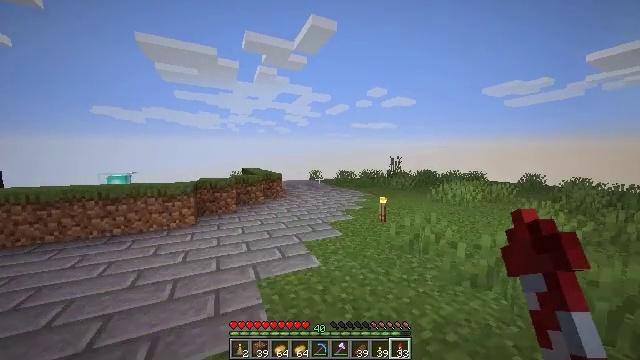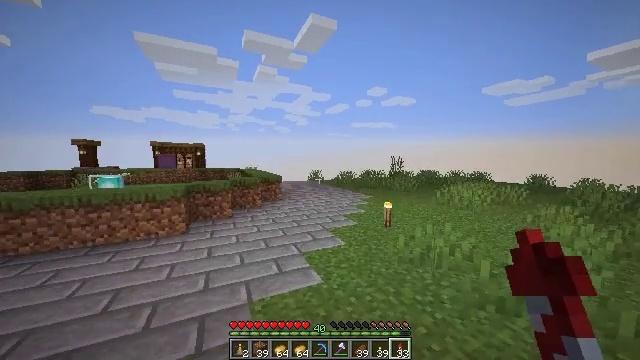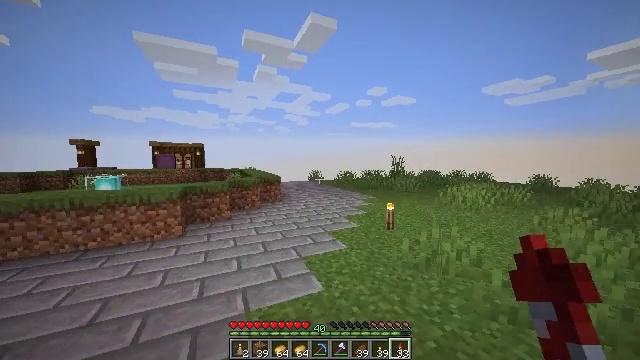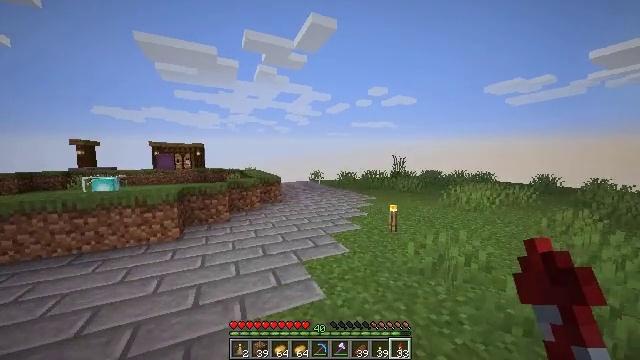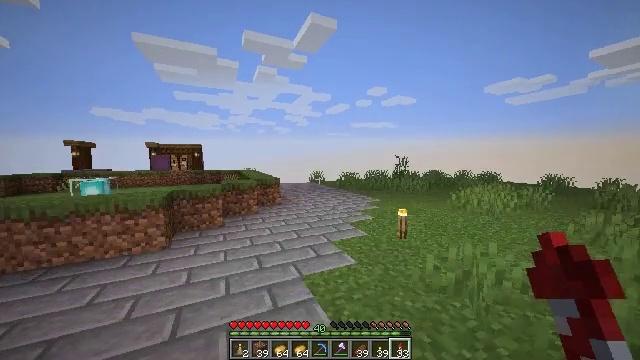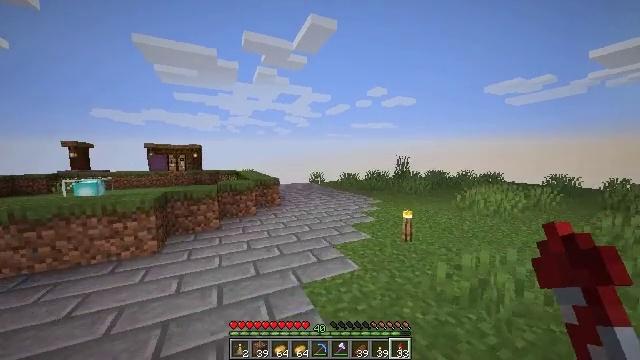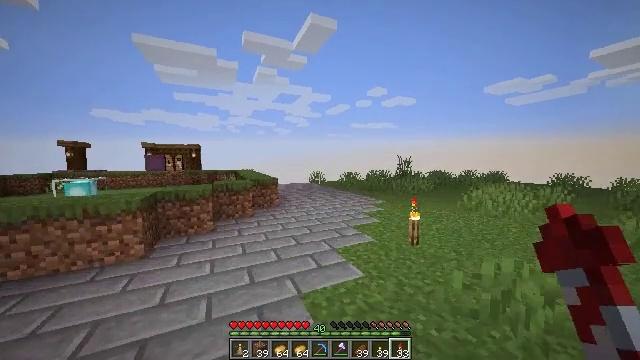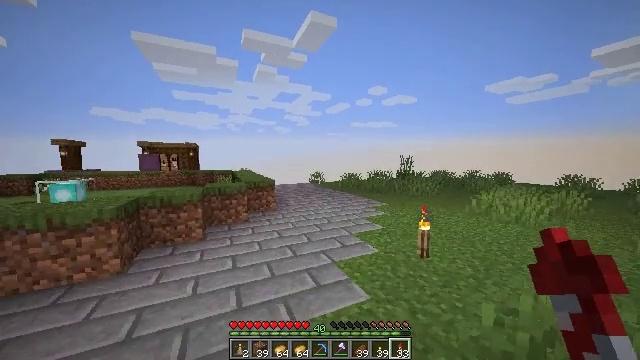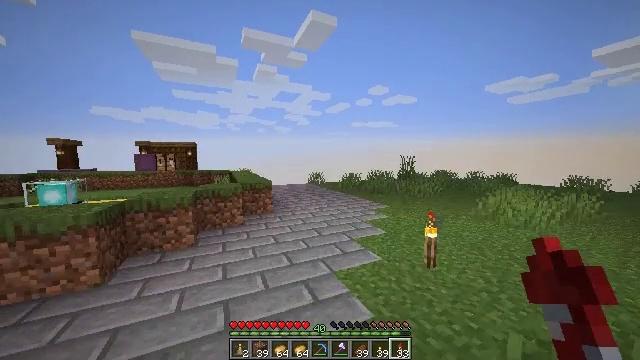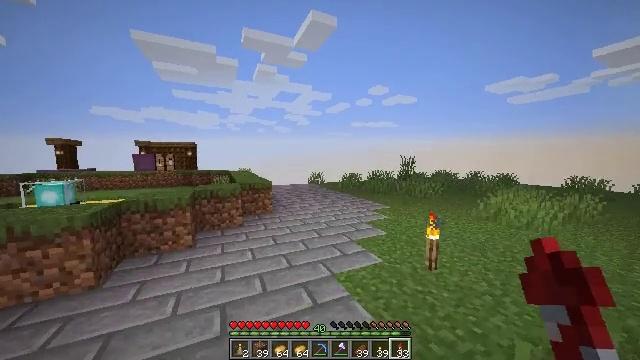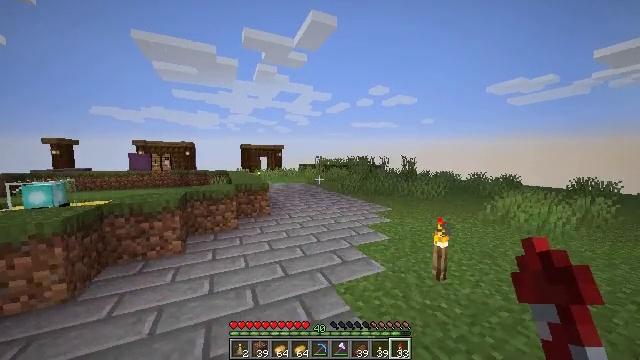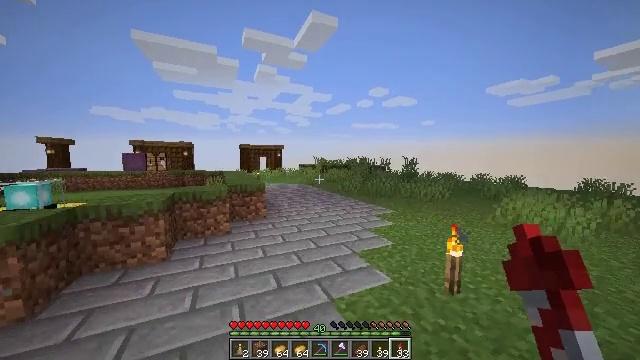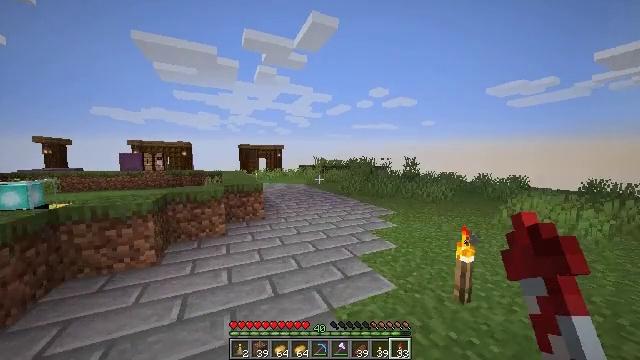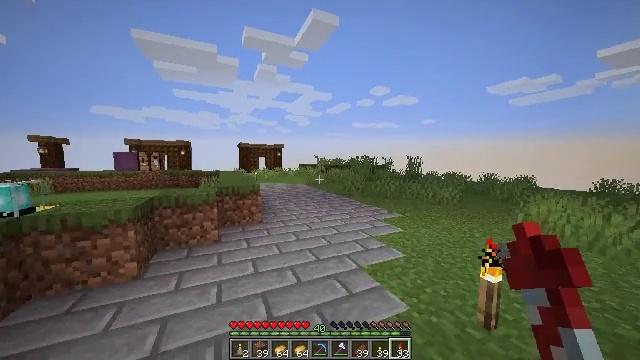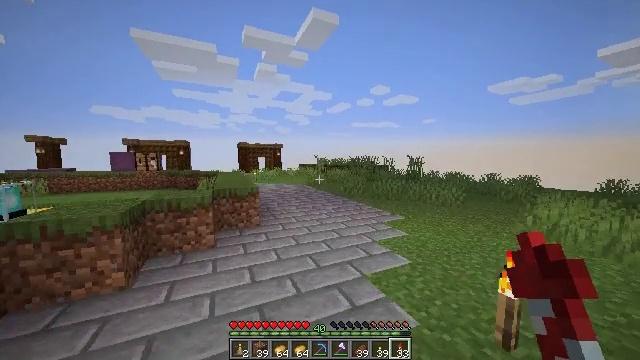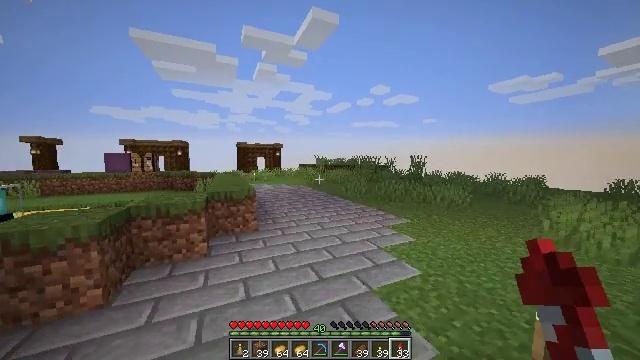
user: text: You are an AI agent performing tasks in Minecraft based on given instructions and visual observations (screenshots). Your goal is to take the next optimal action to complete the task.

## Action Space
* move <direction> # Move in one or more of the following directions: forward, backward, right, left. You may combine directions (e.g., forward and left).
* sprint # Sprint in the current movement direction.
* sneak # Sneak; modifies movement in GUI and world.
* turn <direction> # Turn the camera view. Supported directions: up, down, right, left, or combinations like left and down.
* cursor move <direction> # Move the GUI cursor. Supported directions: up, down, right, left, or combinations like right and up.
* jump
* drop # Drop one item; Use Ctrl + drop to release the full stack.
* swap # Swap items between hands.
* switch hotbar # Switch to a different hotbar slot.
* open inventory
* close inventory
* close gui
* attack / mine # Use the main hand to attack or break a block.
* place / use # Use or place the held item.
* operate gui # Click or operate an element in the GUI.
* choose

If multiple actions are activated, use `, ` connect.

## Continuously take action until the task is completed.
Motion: motion action
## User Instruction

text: Drop a potato.
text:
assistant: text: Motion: move forward
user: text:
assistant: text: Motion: move forward
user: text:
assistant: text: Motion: move forward
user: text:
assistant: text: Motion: move forward
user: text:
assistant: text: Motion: move forward
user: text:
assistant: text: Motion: move forward
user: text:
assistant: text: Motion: move forward
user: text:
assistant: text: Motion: move forward
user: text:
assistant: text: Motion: move forward
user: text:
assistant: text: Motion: move forward
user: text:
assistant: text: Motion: move forward
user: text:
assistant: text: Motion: move forward
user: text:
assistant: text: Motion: move forward
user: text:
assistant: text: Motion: move forward
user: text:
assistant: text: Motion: move forward
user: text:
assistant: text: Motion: move forward
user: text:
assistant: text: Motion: move forward
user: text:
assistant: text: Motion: move forward
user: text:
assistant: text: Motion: move forward
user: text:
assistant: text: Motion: move forward
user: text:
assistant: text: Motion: move forward
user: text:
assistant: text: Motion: move forward
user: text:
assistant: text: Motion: move forward
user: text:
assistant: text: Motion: move forward
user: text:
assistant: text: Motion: move forward
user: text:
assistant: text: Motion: move forward, turn left
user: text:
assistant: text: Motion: move forward, turn left
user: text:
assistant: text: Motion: move forward, turn left
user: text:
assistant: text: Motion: move forward, turn left
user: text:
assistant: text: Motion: move forward